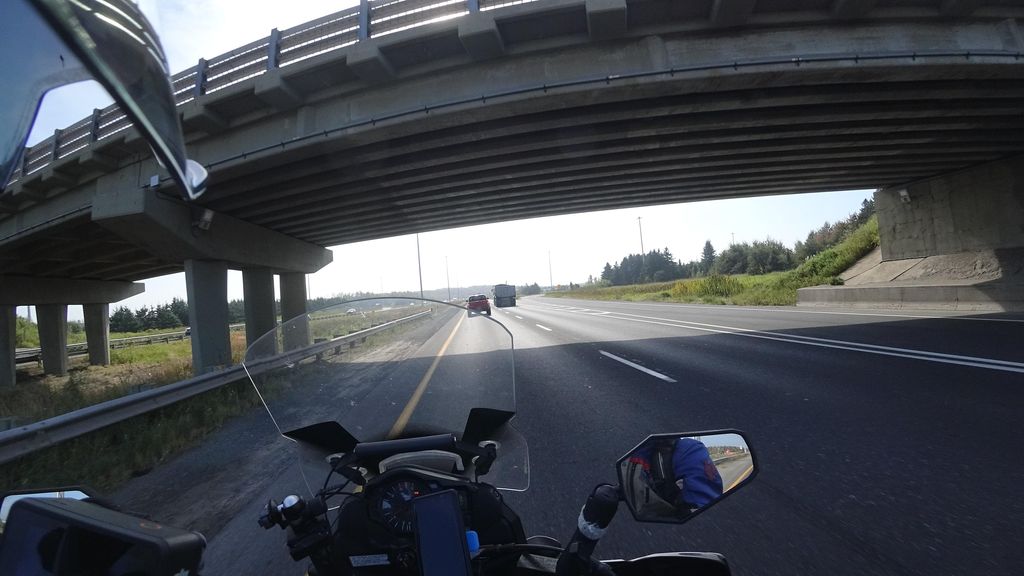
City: quebec_city